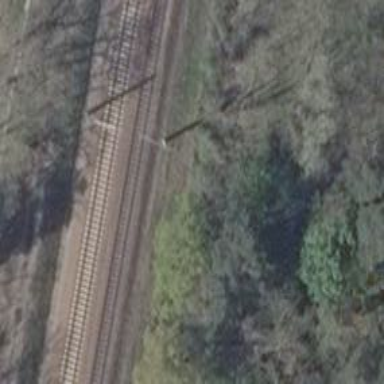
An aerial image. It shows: Milestone along the railway with catenary mast.